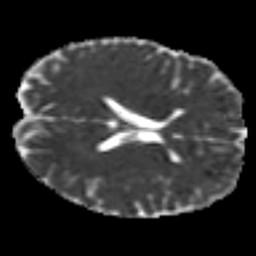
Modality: MD
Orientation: axial
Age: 23
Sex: male
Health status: healthy
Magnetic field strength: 3 T
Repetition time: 8.4 s
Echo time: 0.0926 s